Interaction volume radius: 5 \u00c5
Interaction volume height: 30 \u00c5
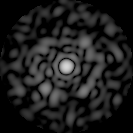
Disorder parameter: 0.8415